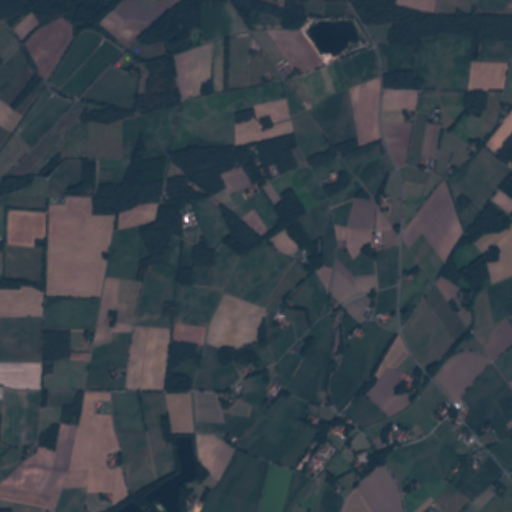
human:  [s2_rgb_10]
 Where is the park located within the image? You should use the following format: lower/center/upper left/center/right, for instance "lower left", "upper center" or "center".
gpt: The park is located in the lower center of the image.
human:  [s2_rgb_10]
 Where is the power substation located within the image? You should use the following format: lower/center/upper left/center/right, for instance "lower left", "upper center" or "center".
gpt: The power substation is located in the center right of the image.
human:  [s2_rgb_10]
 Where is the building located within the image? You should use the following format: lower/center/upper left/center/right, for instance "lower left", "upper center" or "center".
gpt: There is no building in the image.